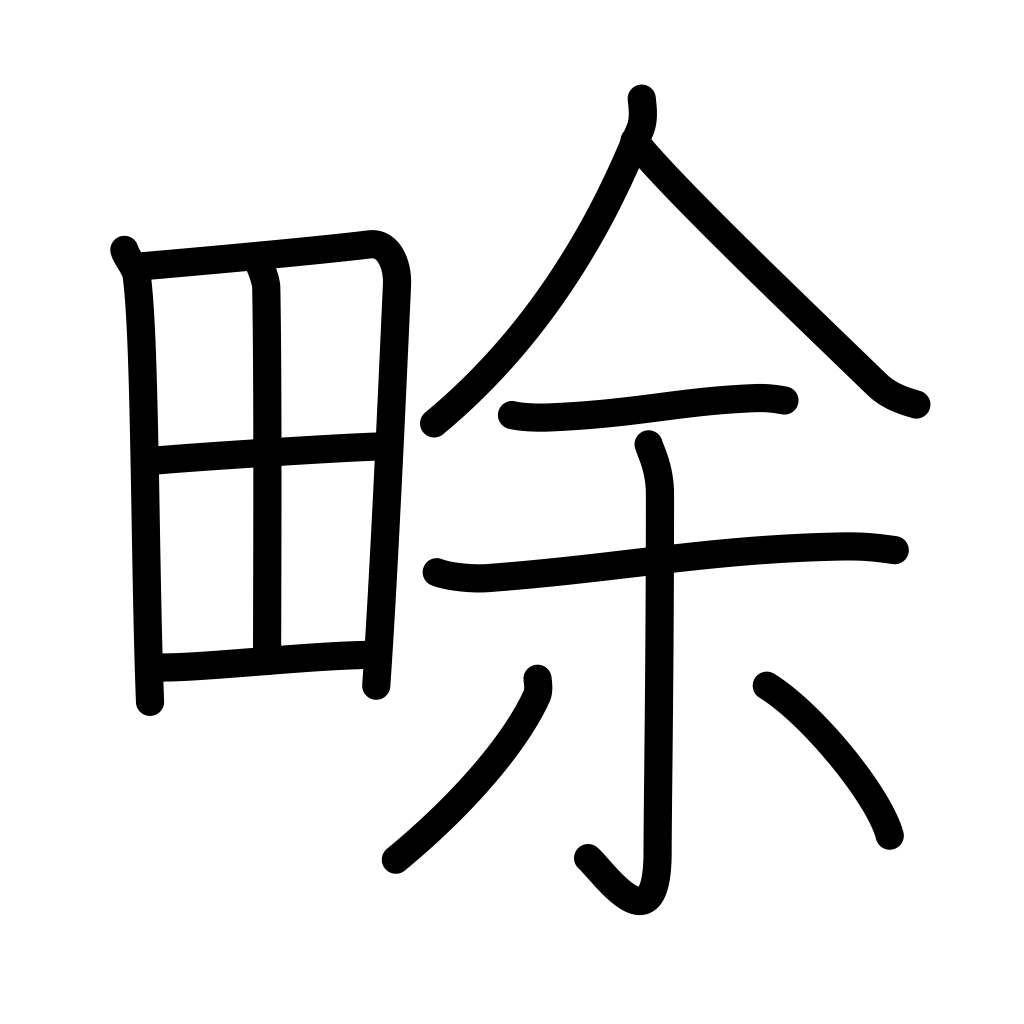
Meaning: new field